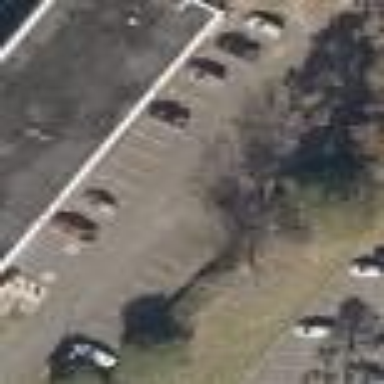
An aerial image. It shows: Parking area.